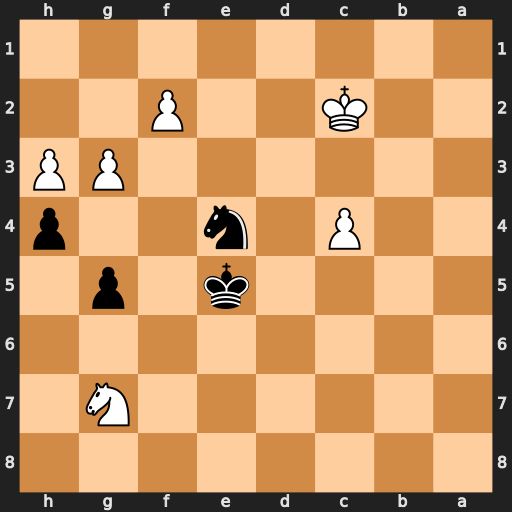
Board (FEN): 8/6N1/8/4k1p1/2P1n2p/6PP/2K2P2/8
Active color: b
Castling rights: -
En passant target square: -
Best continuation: g4 Nf5 gxh3 Nxh4 Ng5